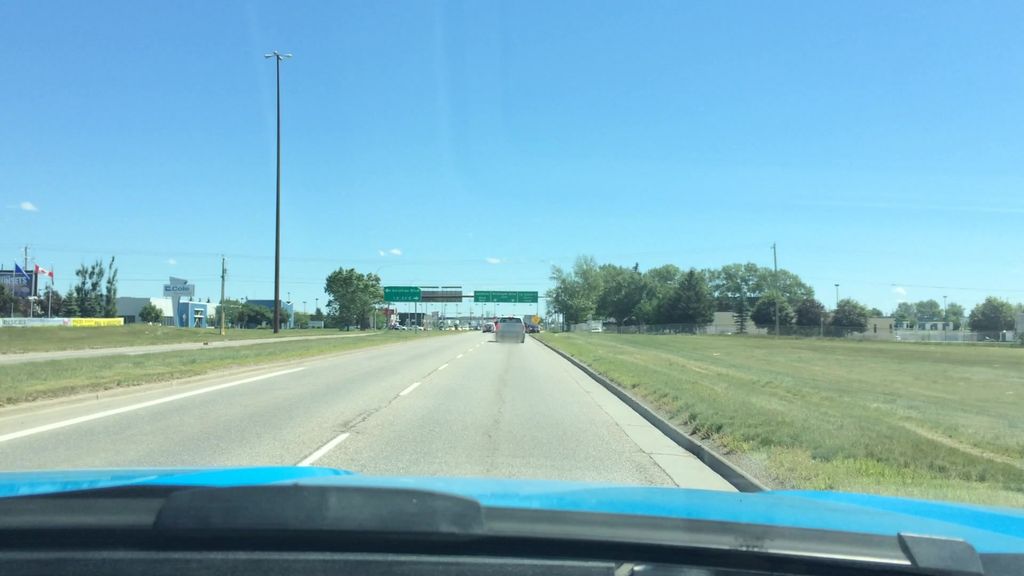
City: calgary